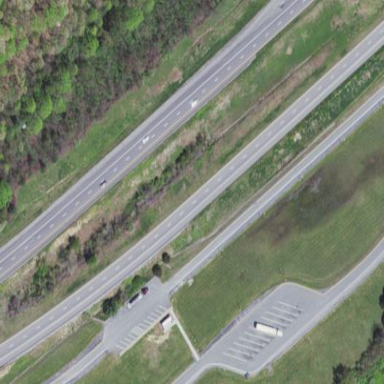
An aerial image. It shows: Rest area along the road.